Field crop: tomato
Growth stage: 1
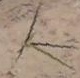
Species: cyperus